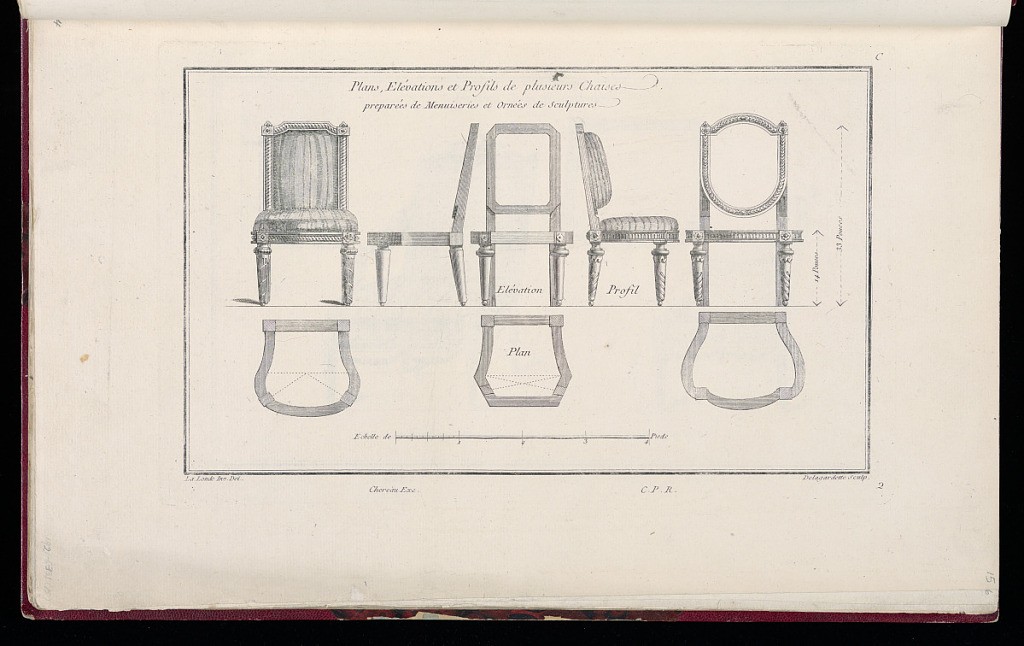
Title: Plans, Elévations, et Profils de plusieurs Chaises
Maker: Richard de Lalonde, French, active 1780–96
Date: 1775-1788
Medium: Etching on off-white laid paper
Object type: Print
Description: Plans, elevations, and profiles of armless chairs. The chair frames are decorated with ornament motifs including rosettes, piastre, bound fluting. The plate is signed and numbered.